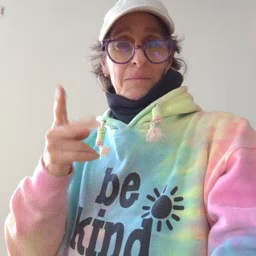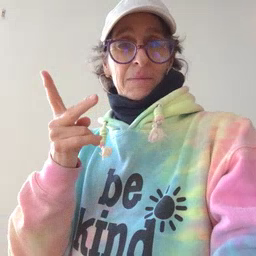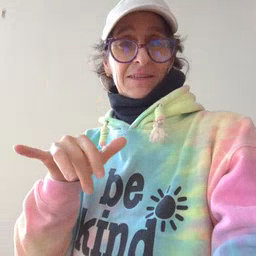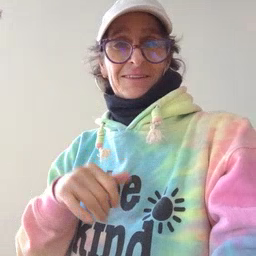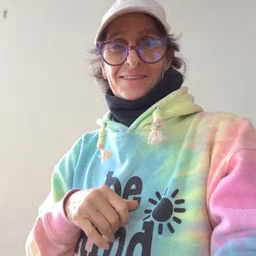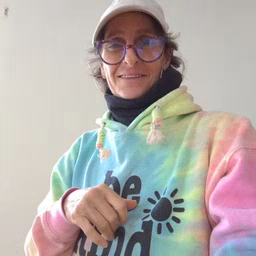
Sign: puppy